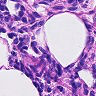
Metastatic tissue present: no